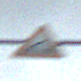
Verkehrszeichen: BeweglicheBruecke
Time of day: Midday
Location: Outdoor (Suburban)
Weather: Overcast
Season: NotSpecified
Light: Natural